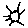
Label: sun